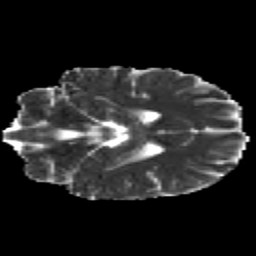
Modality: MD
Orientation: coronal
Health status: healthy
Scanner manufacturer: siemens
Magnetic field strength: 3 T
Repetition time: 12 s
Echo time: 0.092 s